Question: I made a HelloWorld app in Eclipse that had no errors and runs fine. It was located in
'''
Android/workspace/HelloWorld
'''
Then I created a Git repo elsewhere in, say
'''
Git/MyApp
'''
I want to have MyApp contain the HelloWorld project from eclipse, and when I make edits to HelloWorld, it will show up in git status and I can commit and push those changes.
I tried copying the HelloWorld directory from the workspace into MyApp, then pushing my changes to my repo, which was fine.
Then I deleted the original HelloWorld in the workspace, went to Eclipse, hit import existing project, and selected the HelloWorld from the MyApp repo. But this resulted in a ton of compilation errors. How can I do what I'm trying to do without all these errors?
I've attached a link to a screenshot of the errors I get upon compilation.

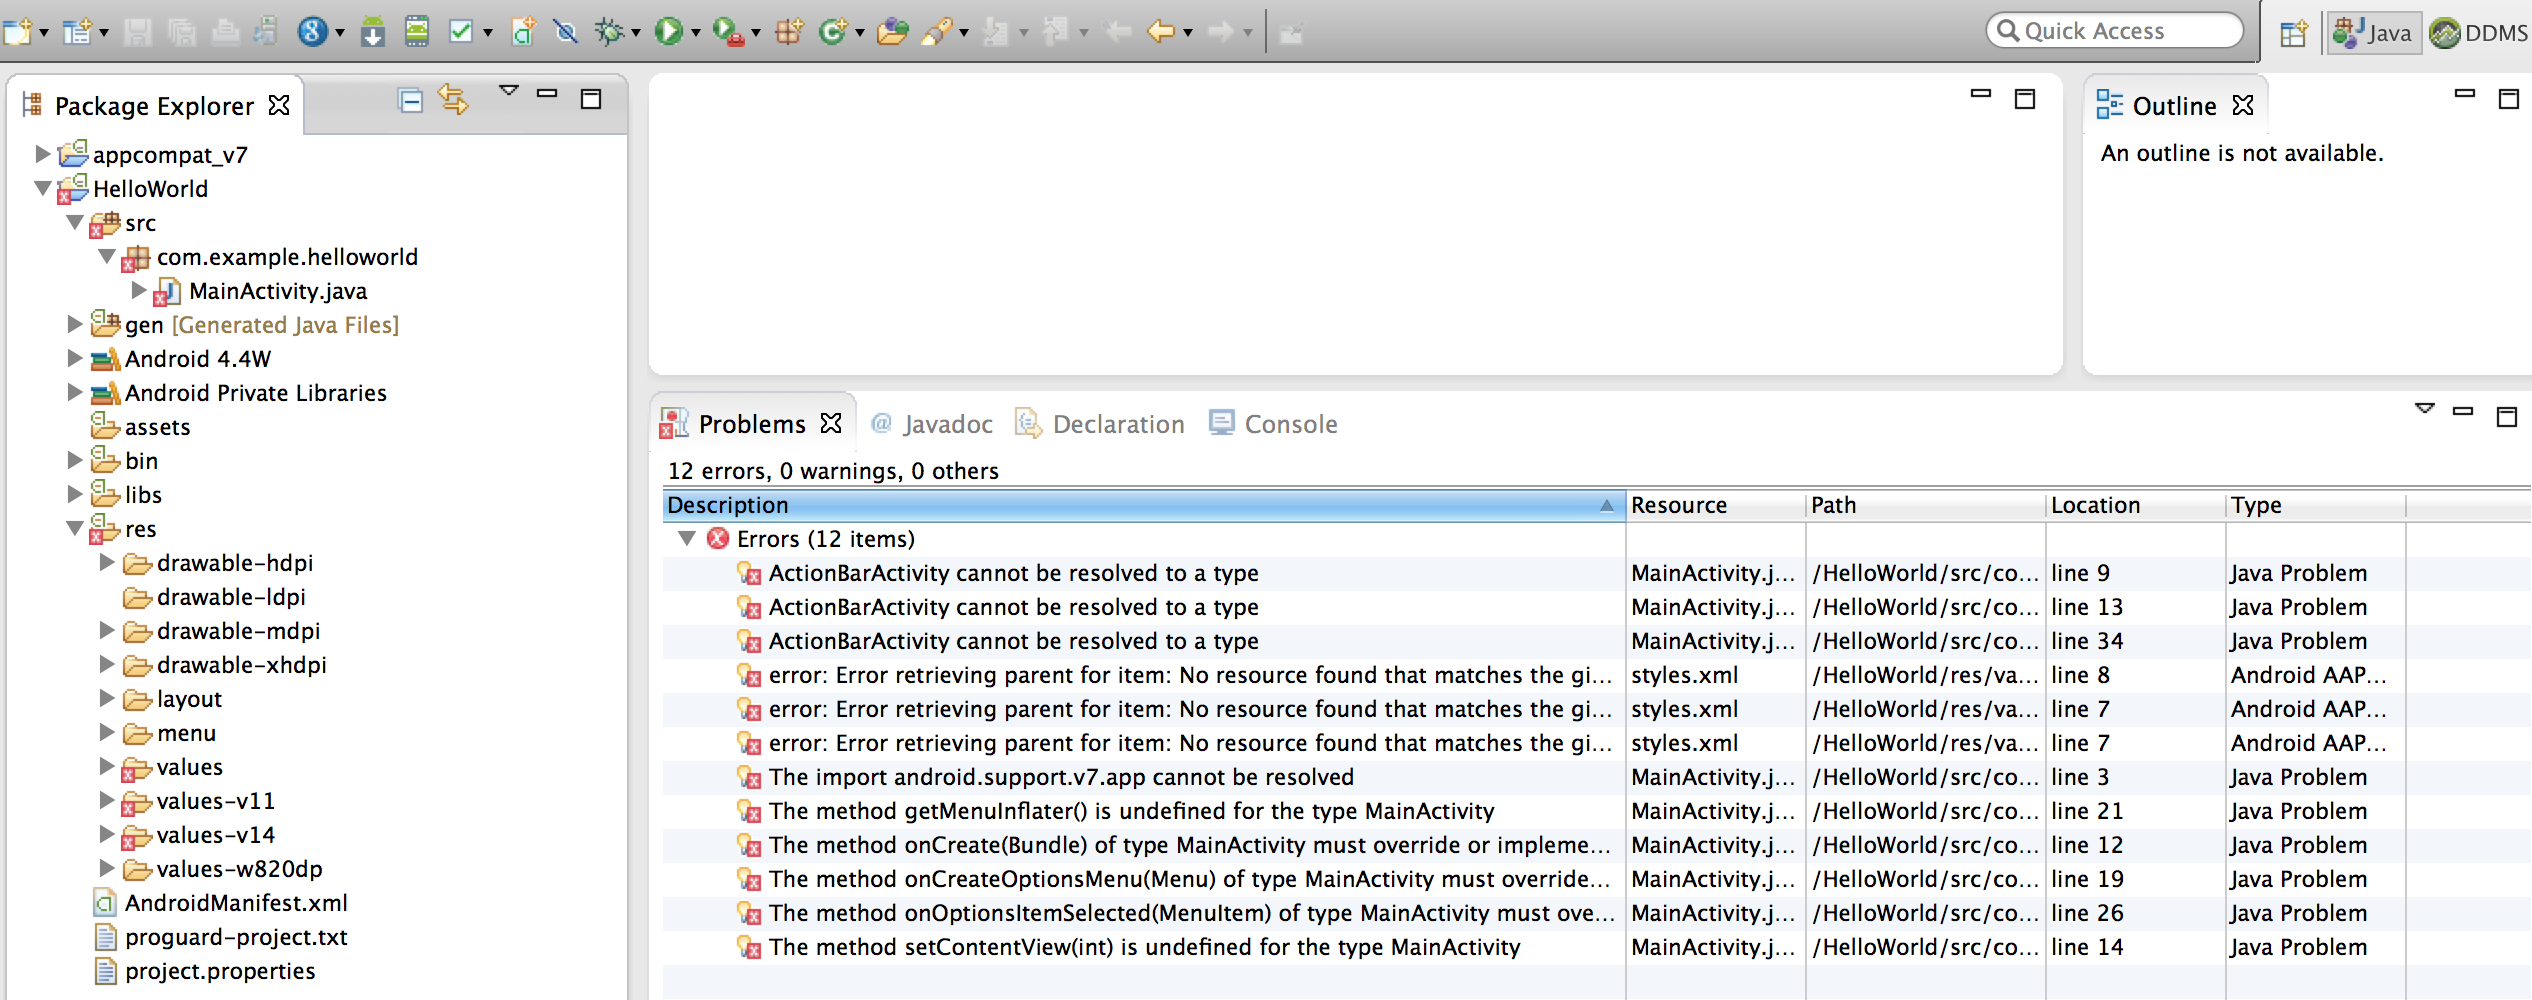
Answer: I have Understood your problem,your project have a relationship with appcompact.Whenever you import your project you have to check below scenario,
Right click your project ---->select properties--->In side bar select "Android" Tab--->now you can see Project build target and Library Box--->in Library box click add and choose appcompact project and then click apply.
After done above one clean and build your project.Then it will work fine.